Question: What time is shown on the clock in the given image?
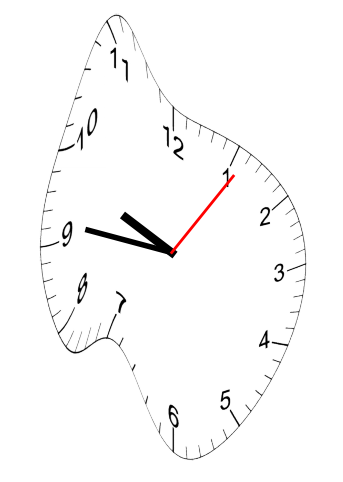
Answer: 09:46:06